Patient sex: M
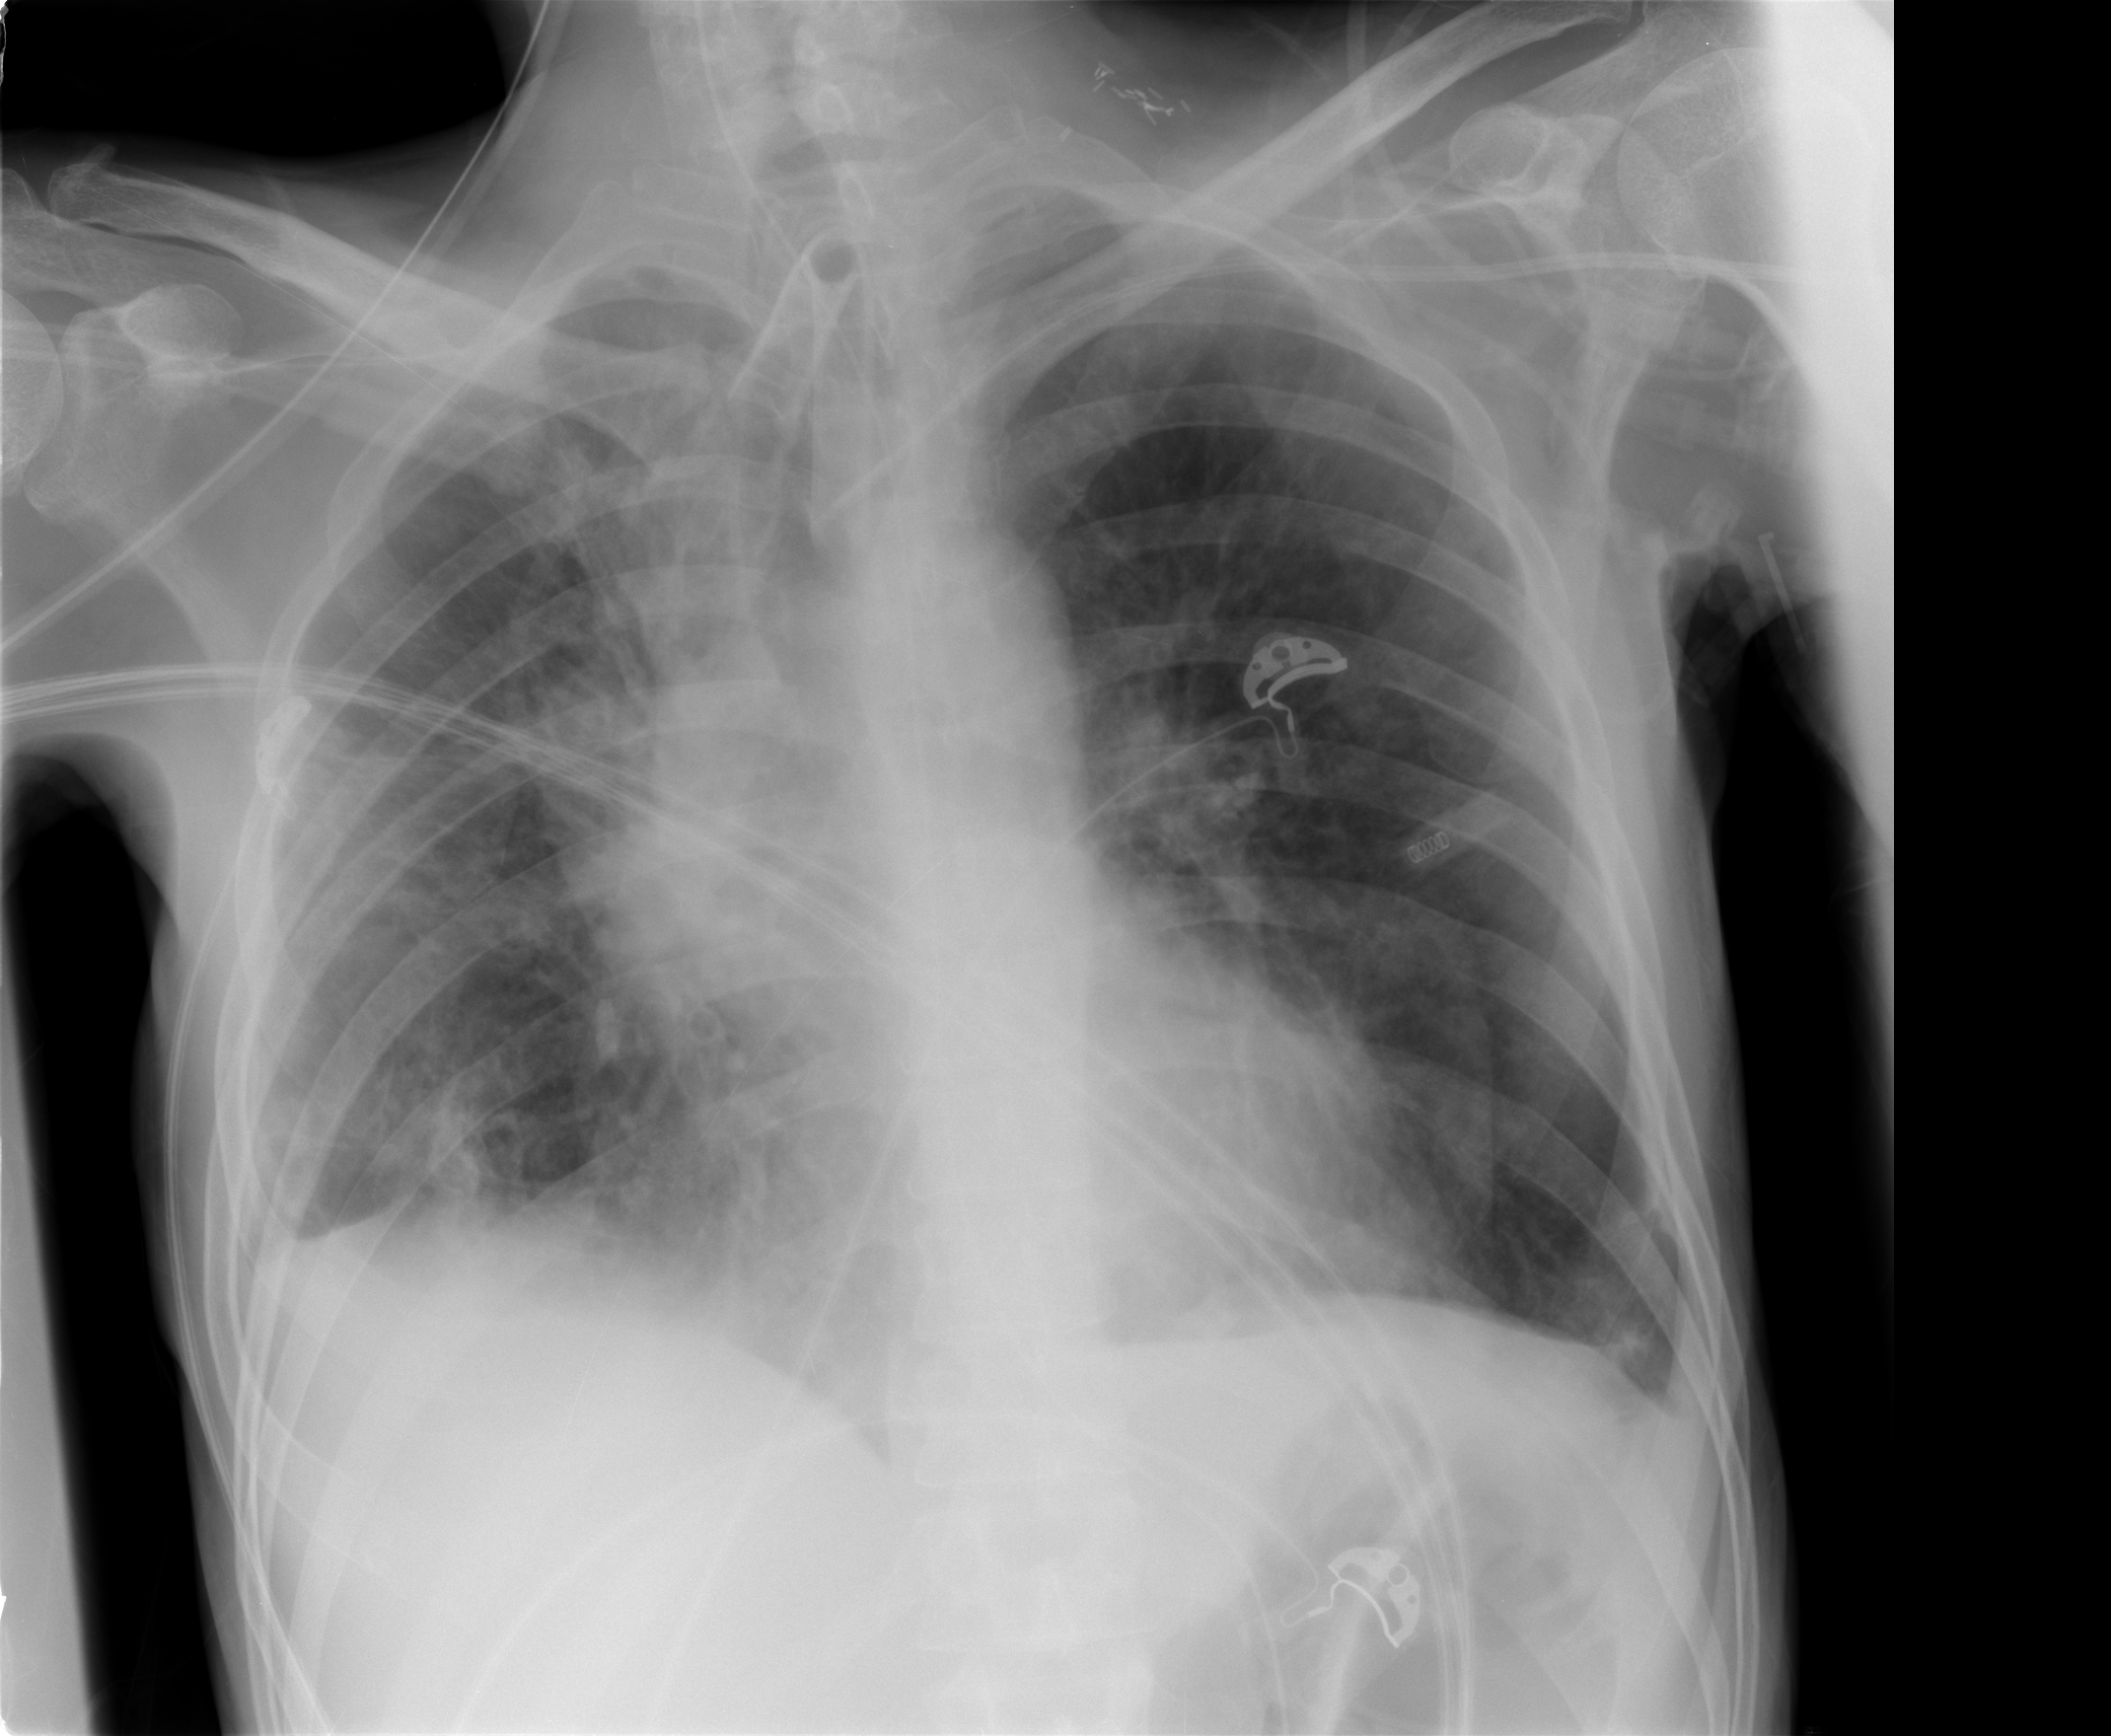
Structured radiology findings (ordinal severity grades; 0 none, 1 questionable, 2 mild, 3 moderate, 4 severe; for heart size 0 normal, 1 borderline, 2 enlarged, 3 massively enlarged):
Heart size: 0
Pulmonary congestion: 2
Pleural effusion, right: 3
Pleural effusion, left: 2
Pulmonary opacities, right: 2
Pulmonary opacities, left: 2
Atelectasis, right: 2
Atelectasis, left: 2